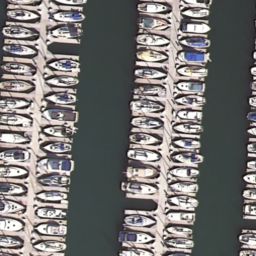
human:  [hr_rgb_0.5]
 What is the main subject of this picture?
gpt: harbor